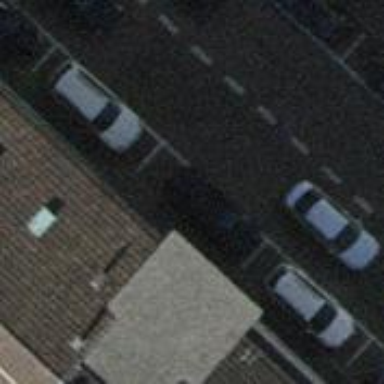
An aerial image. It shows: Parking lane for vehicles.